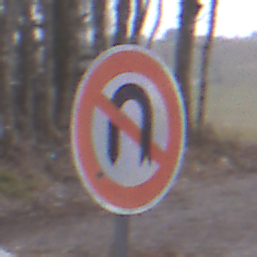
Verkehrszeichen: VerbotWenden
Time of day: Midday
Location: Outdoor (Nature)
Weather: Overcast
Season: Autumn
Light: Natural